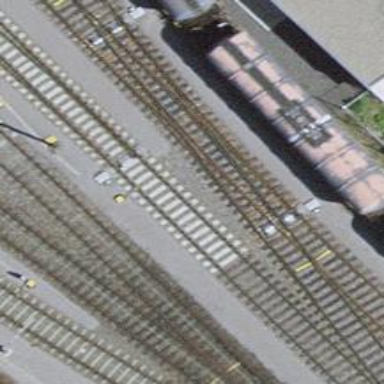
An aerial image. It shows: Railway switch.